Question: i have binded itemsource to Datatable for Datagrid . it shows extra columns how to remove it
My code :
'''
<DataGrid Name="dataGrid" IsReadOnly="True" VerticalAlignment="Top"
ItemsSource="{Binding Cus}" AutoGenerateColumns="True"/>
'''
it show extra columns How to remove it ?
Screen shot :

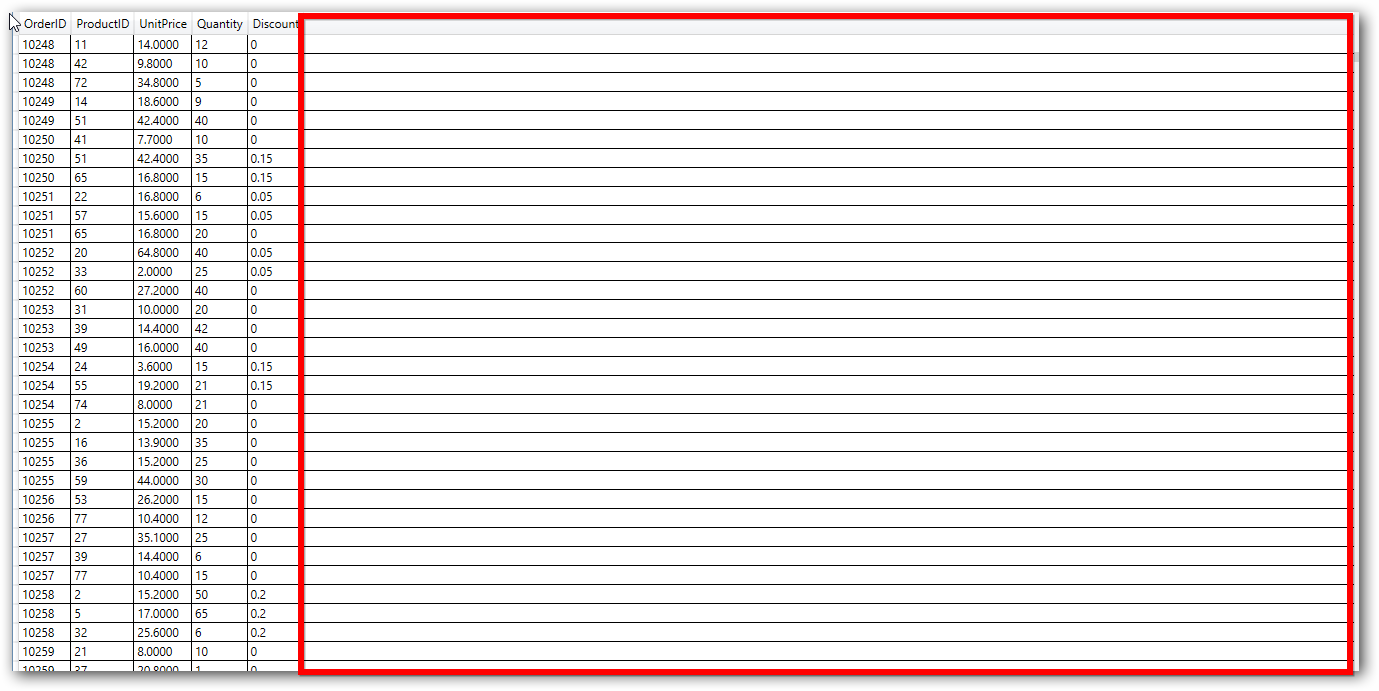
Answer: Set 'AutoGenerateColumns="False"' and 'Width="*"' for all Columns
'''
<DataGrid x:Name="dataGrid" IsReadOnly="True" AutoGenerateColumns="False">
<DataGrid.Columns>
<DataGridTextColumn Binding="{Binding OrderId}" Header="OrderId" Width="*"/>
<DataGridTextColumn Binding="{Binding ProductId}" Width="*" Header="ProductId"/>
<DataGridTextColumn Binding="{Binding UnitPrice}" Width="*" Header="UnitPrice"/>
<DataGridTextColumn Binding="{Binding Quantity}" Width="*" Header="Quantity"/>
<DataGridTextColumn Binding="{Binding Discount}" Header="Discount"
Width="*"/>
</DataGrid.Columns>
</DataGrid>
'''
You can set like this to achieve your requirement
'''
<DataGrid HorizontalAlignment="Left" Margin="50,0,0,0" Width="500"
Name="dataGrid" IsReadOnly="True" VerticalAlignment="Top"
ItemsSource="{Binding Cus}" AutoGenerateColumns="True"/>
this.dataGrid.AutoGeneratingColumn += dataGrid_AutoGeneratingColumn;
void dataGrid_AutoGeneratingColumn(object sender,
DataGridAutoGeneratingColumnEventArgs e)
{
e.Column.Width = new DataGridLength(1, DataGridLengthUnitType.Star);
}
'''